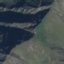
Land use / land cover: HerbaceousVegetation